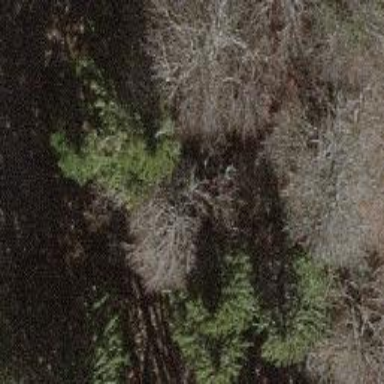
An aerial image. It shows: Broadleaved tree with lush leaves.